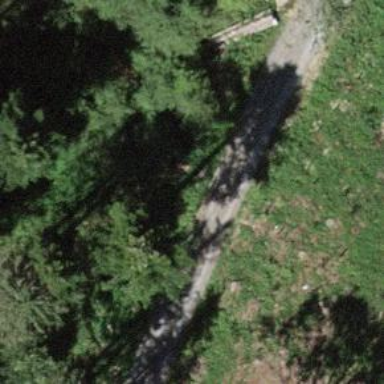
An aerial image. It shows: Well-maintained track road with grade 1 tracktype.